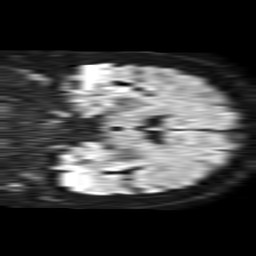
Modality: TRACE
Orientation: coronal
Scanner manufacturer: philips
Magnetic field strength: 1.5 T
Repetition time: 4.6 s
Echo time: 0.08517 s